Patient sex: M
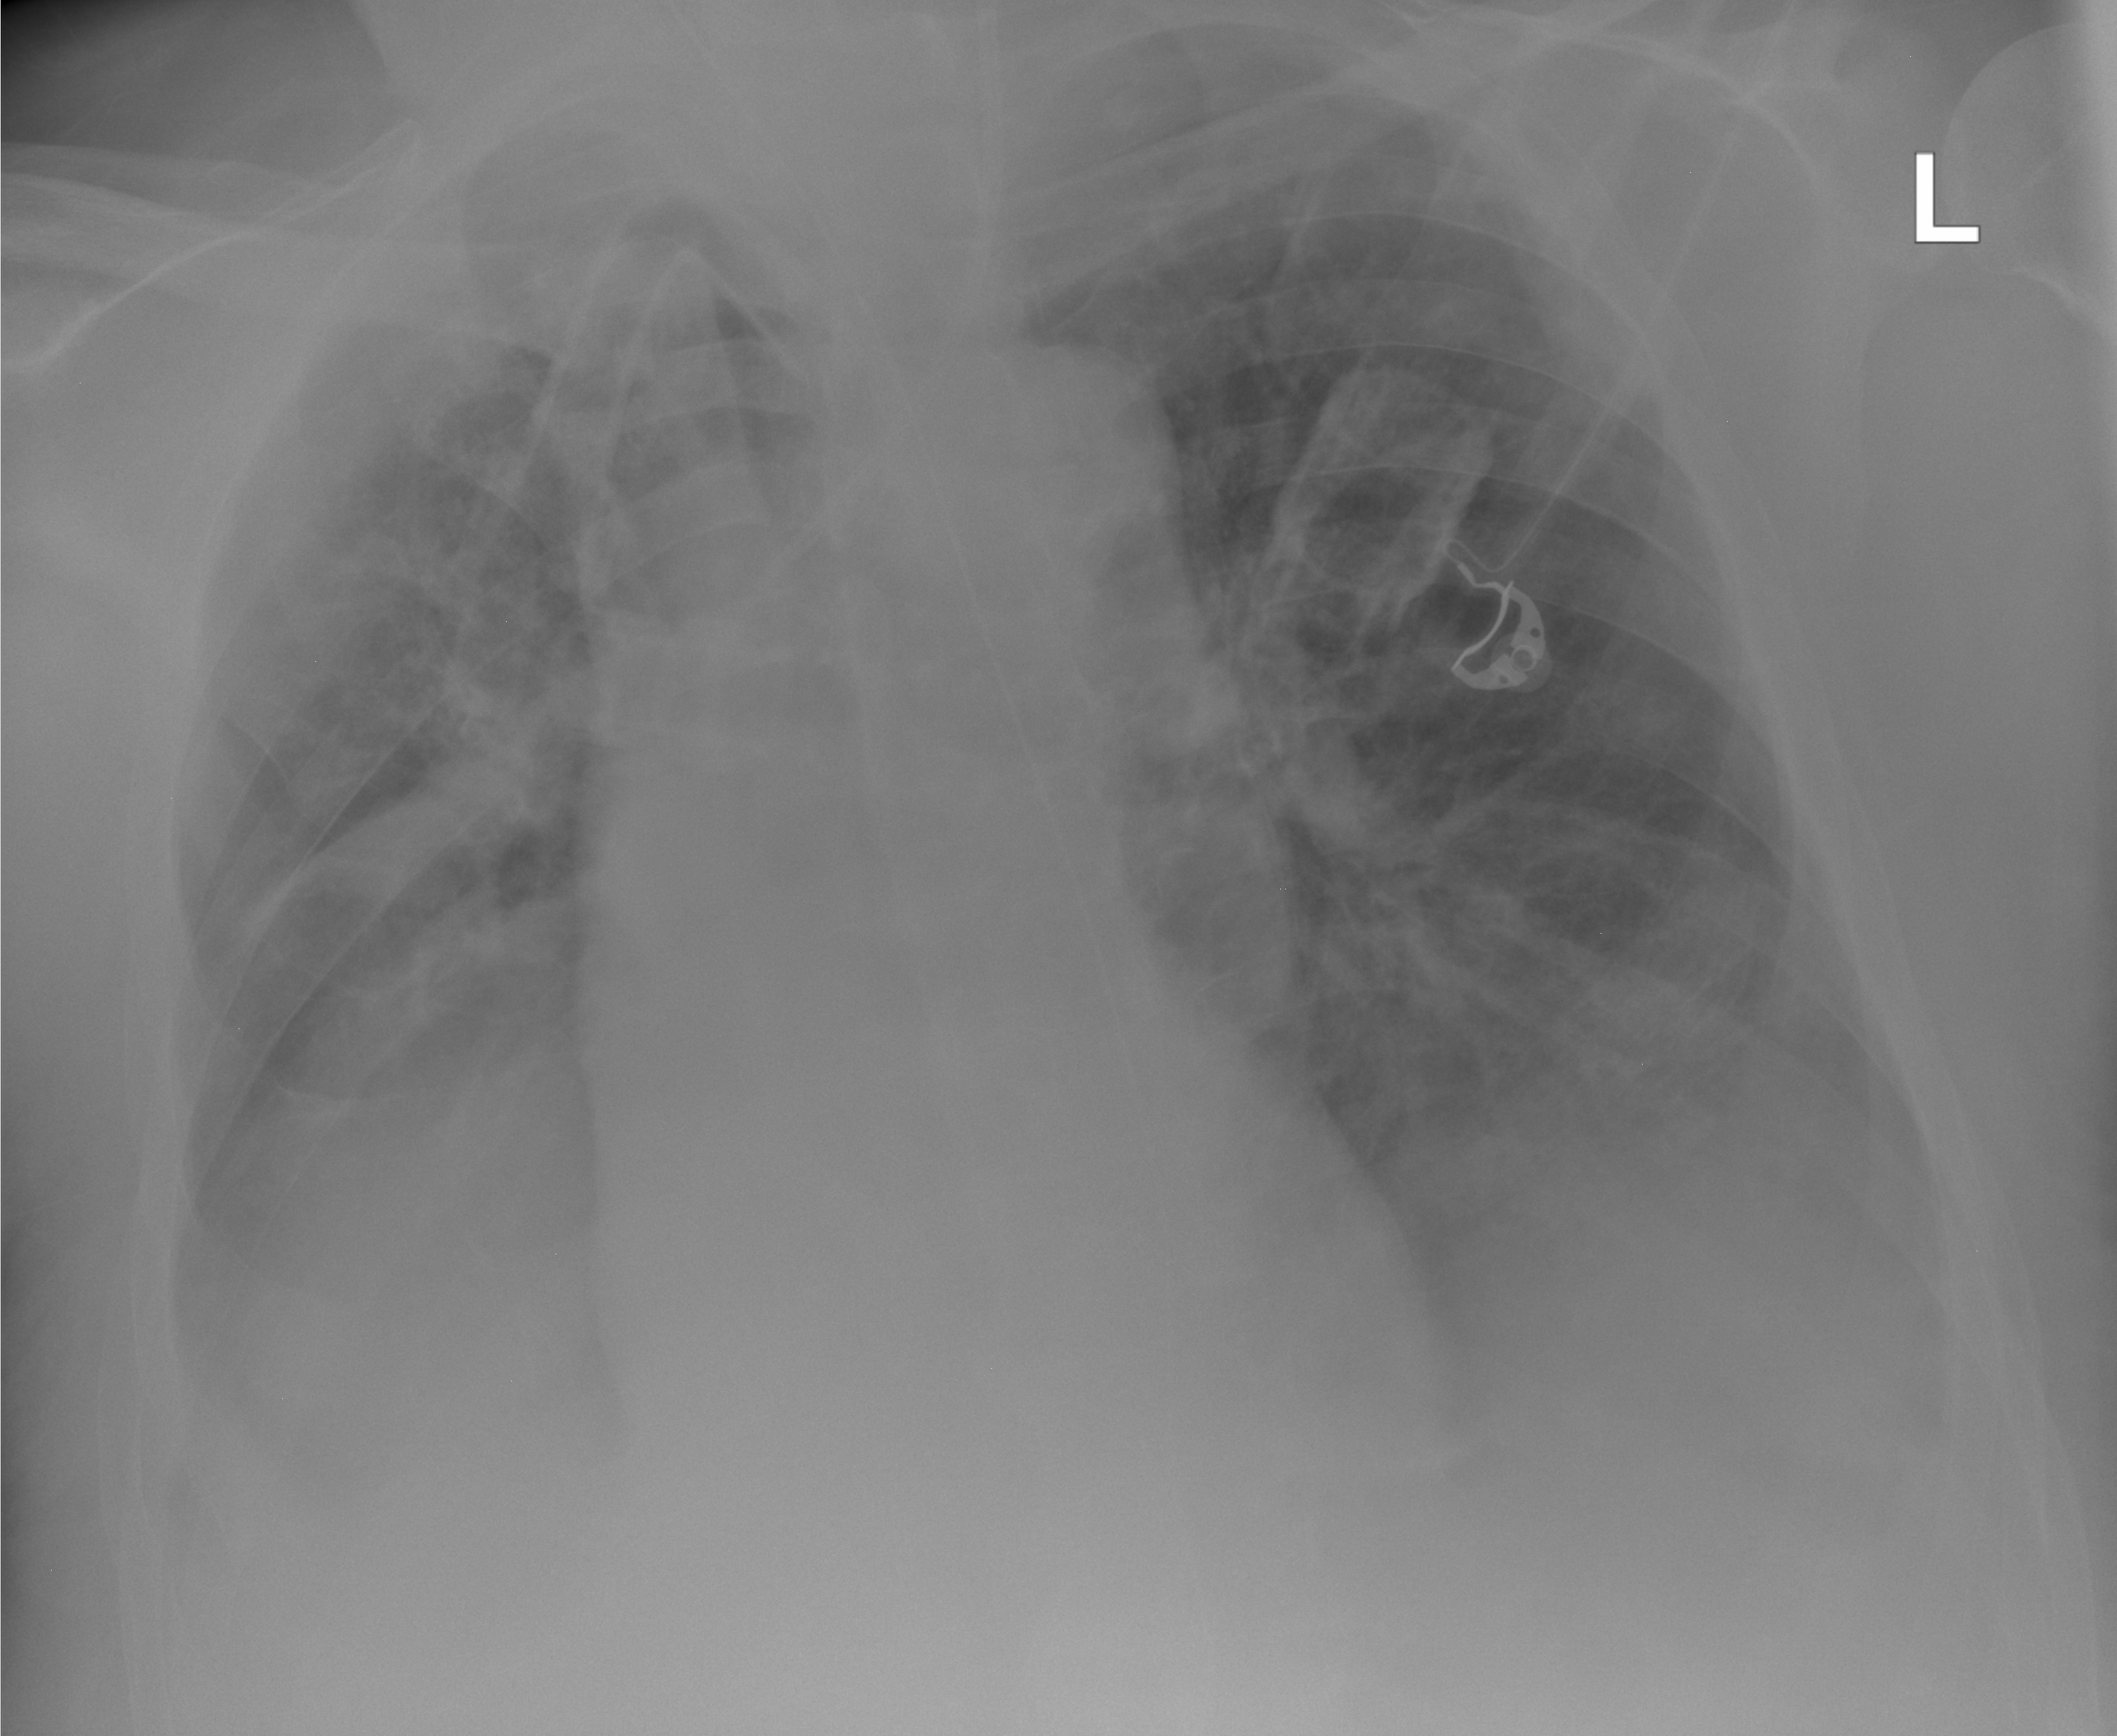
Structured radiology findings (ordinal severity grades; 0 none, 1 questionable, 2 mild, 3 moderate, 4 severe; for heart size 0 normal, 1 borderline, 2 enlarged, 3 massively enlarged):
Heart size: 0
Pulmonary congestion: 2
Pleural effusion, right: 3
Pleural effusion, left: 3
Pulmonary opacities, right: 3
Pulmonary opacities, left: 1
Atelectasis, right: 2
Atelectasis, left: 2